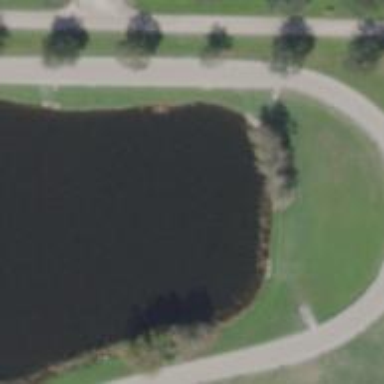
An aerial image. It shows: Pond surrounded by natural water.